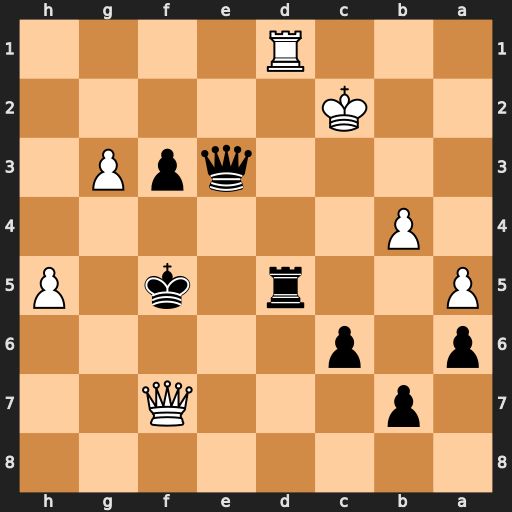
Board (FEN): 8/1p3Q2/p1p5/P2r1k1P/1P6/4qpP1/2K5/3R4
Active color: b
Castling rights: -
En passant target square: -
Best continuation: Kg4 Rxd5 cxd5 Qd7+ Kxg3 Qg7+ Kf2 h6 d4 h7 d3+ Kb2 d2 h8=Q d1=Q Qh2+ Kf1 Qh1+ Ke2